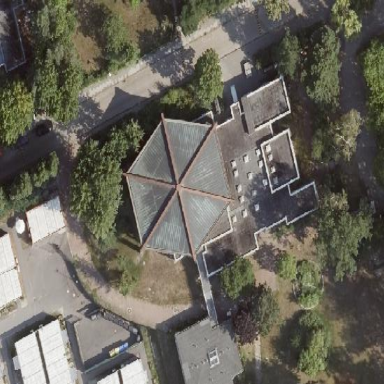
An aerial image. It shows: Sports centre building.